Question: I'm trying use this code to get image resolution from file
'''
bool GetImageSizeEx(const char *fn, int *x,int *y)
{
FILE *f=fopen(fn,"rb");
if (f==0) return false;
fseek(f,0,SEEK_END);
long len=ftell(f);
fseek(f,0,SEEK_SET);
if (len<24) {
fclose(f);
return false;
}
// Strategy:
// reading GIF dimensions requires the first 10 bytes of the file
// reading PNG dimensions requires the first 24 bytes of the file
// reading JPEG dimensions requires scanning through jpeg chunks
// In all formats, the file is at least 24 bytes big, so we'll read that always
unsigned char buf[24]; fread(buf,1,24,f);
// For JPEGs, we need to read the first 12 bytes of each chunk.
// We'll read those 12 bytes at buf+2...buf+14, i.e. overwriting the existing buf.
if (buf[0]==0xFF && buf[1]==0xD8 && buf[2]==0xFF && buf[3]==0xE0 && buf[6]=='J' && buf[7]=='F' && buf[8]=='I' && buf[9]=='F')
{
long pos=2;
while (buf[2]==0xFF)
{
if (buf[3]==0xC0 || buf[3]==0xC1 || buf[3]==0xC2 || buf[3]==0xC3 || buf[3]==0xC9 || buf[3]==0xCA || buf[3]==0xCB)
break;
pos += 2+(buf[4]<<8)+buf[5];
if (pos+12>len) break;
fseek(f,pos,SEEK_SET);
fread(buf+2,1,12,f);
}
}
fclose(f);
// JPEG: (first two bytes of buf are first two bytes of the jpeg file; rest of buf is the DCT frame
if (buf[0]==0xFF && buf[1]==0xD8 && buf[2]==0xFF)
{
*y = (buf[7]<<8) + buf[8];
*x = (buf[9]<<8) + buf[10];
return true;
}
// GIF: first three bytes say "GIF", next three give version number. Then dimensions
if (buf[0]=='G' && buf[1]=='I' && buf[2]=='F')
{
*x = buf[6] + (buf[7]<<8);
*y = buf[8] + (buf[9]<<8);
return true;
}
// PNG: the first frame is by definition an IHDR frame, which gives dimensions
if ( buf[0]==0x89 && buf[1]=='P' && buf[2]=='N' && buf[3]=='G' && buf[4]==0x0D && buf[5]==0x0A && buf[6]==0x1A && buf[7]==0x0A && buf[12]=='I' && buf[13]=='H' && buf[14]=='D' && buf[15]=='R')
{
*x = (buf[16]<<24) + (buf[17]<<16) + (buf[18]<<8) + (buf[19]<<0);
*y = (buf[20]<<24) + (buf[21]<<16) + (buf[22]<<8) + (buf[23]<<0);
return true;
}
return false;
}
'''
for all images any type and any resolution
I compiled with VS 2010 SP1 on Win7 x64
I'm trying to open jpg files which was created by Photoshop. Photoshop encode JPEG Files with Exif Metadata
Debugger show (right click to fullsize)

so code look now:
'''
if ((buf[0]==0xFF && buf[1]==0xD8 && buf[2]==0xFF && buf[3]==0xE0 && buf[6]=='J' && buf[7]=='F' && buf[8]=='I' && buf[9]=='F') ||
(buf[0]==0xFF && buf[1]==0xD8 && buf[2]==0xFF && buf[3]==0xE1 && buf[6]=='E' && buf[7]=='x' && buf[8]=='i' && buf[9]=='f'))
{
long pos=2;
while (buf[2]==0xFF)
{
if (buf[3]==0xC0 || buf[3]==0xC1 || buf[3]==0xC2 || buf[3]==0xC3 || buf[3]==0xC9 || buf[3]==0xCA || buf[3]==0xCB)
break;
pos += 2+(buf[4]<<8)+buf[5];
if (pos+12>len) break;
fseek(f,pos,SEEK_SET);
fread(buf+2,1,12,f);
}
}
'''
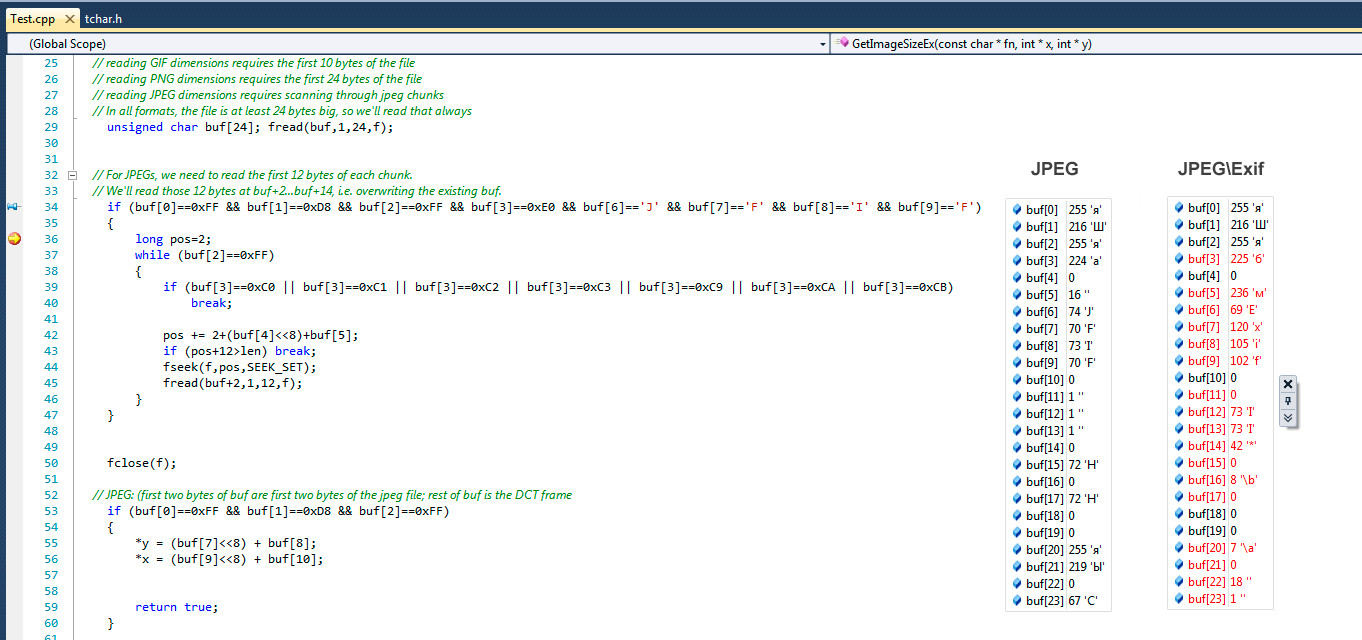
Answer: I ran your code for all three formats and for various resolutions! Only thing I would suggest is call your 'GetImageSizeEx' appropriately (Escaping the backslash)
Something like
'''
int x,y;
GetImageSizeEx("C:\Users\IBM_ADMIN\Desktop\pavan2.png", &x, &y);
printf("%d %d", x, y );
'''
A few possible cases for the failure your noticing might be that the 'fopen' itself is failing because of some wrong filename etc and 'x' and 'y' are never modified inside 'GetImageSizeEx'. Or another case wherein you read a wrong file and you are not able to read the appropriate headers and hence again, 'x' and 'y' are not modified at all! And may be you never initialized 'x' and 'y' in your calling function and hence some garbage is being shown?
: I compiled it with 'gcc 4.6.1' mingw on Windows 7